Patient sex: F
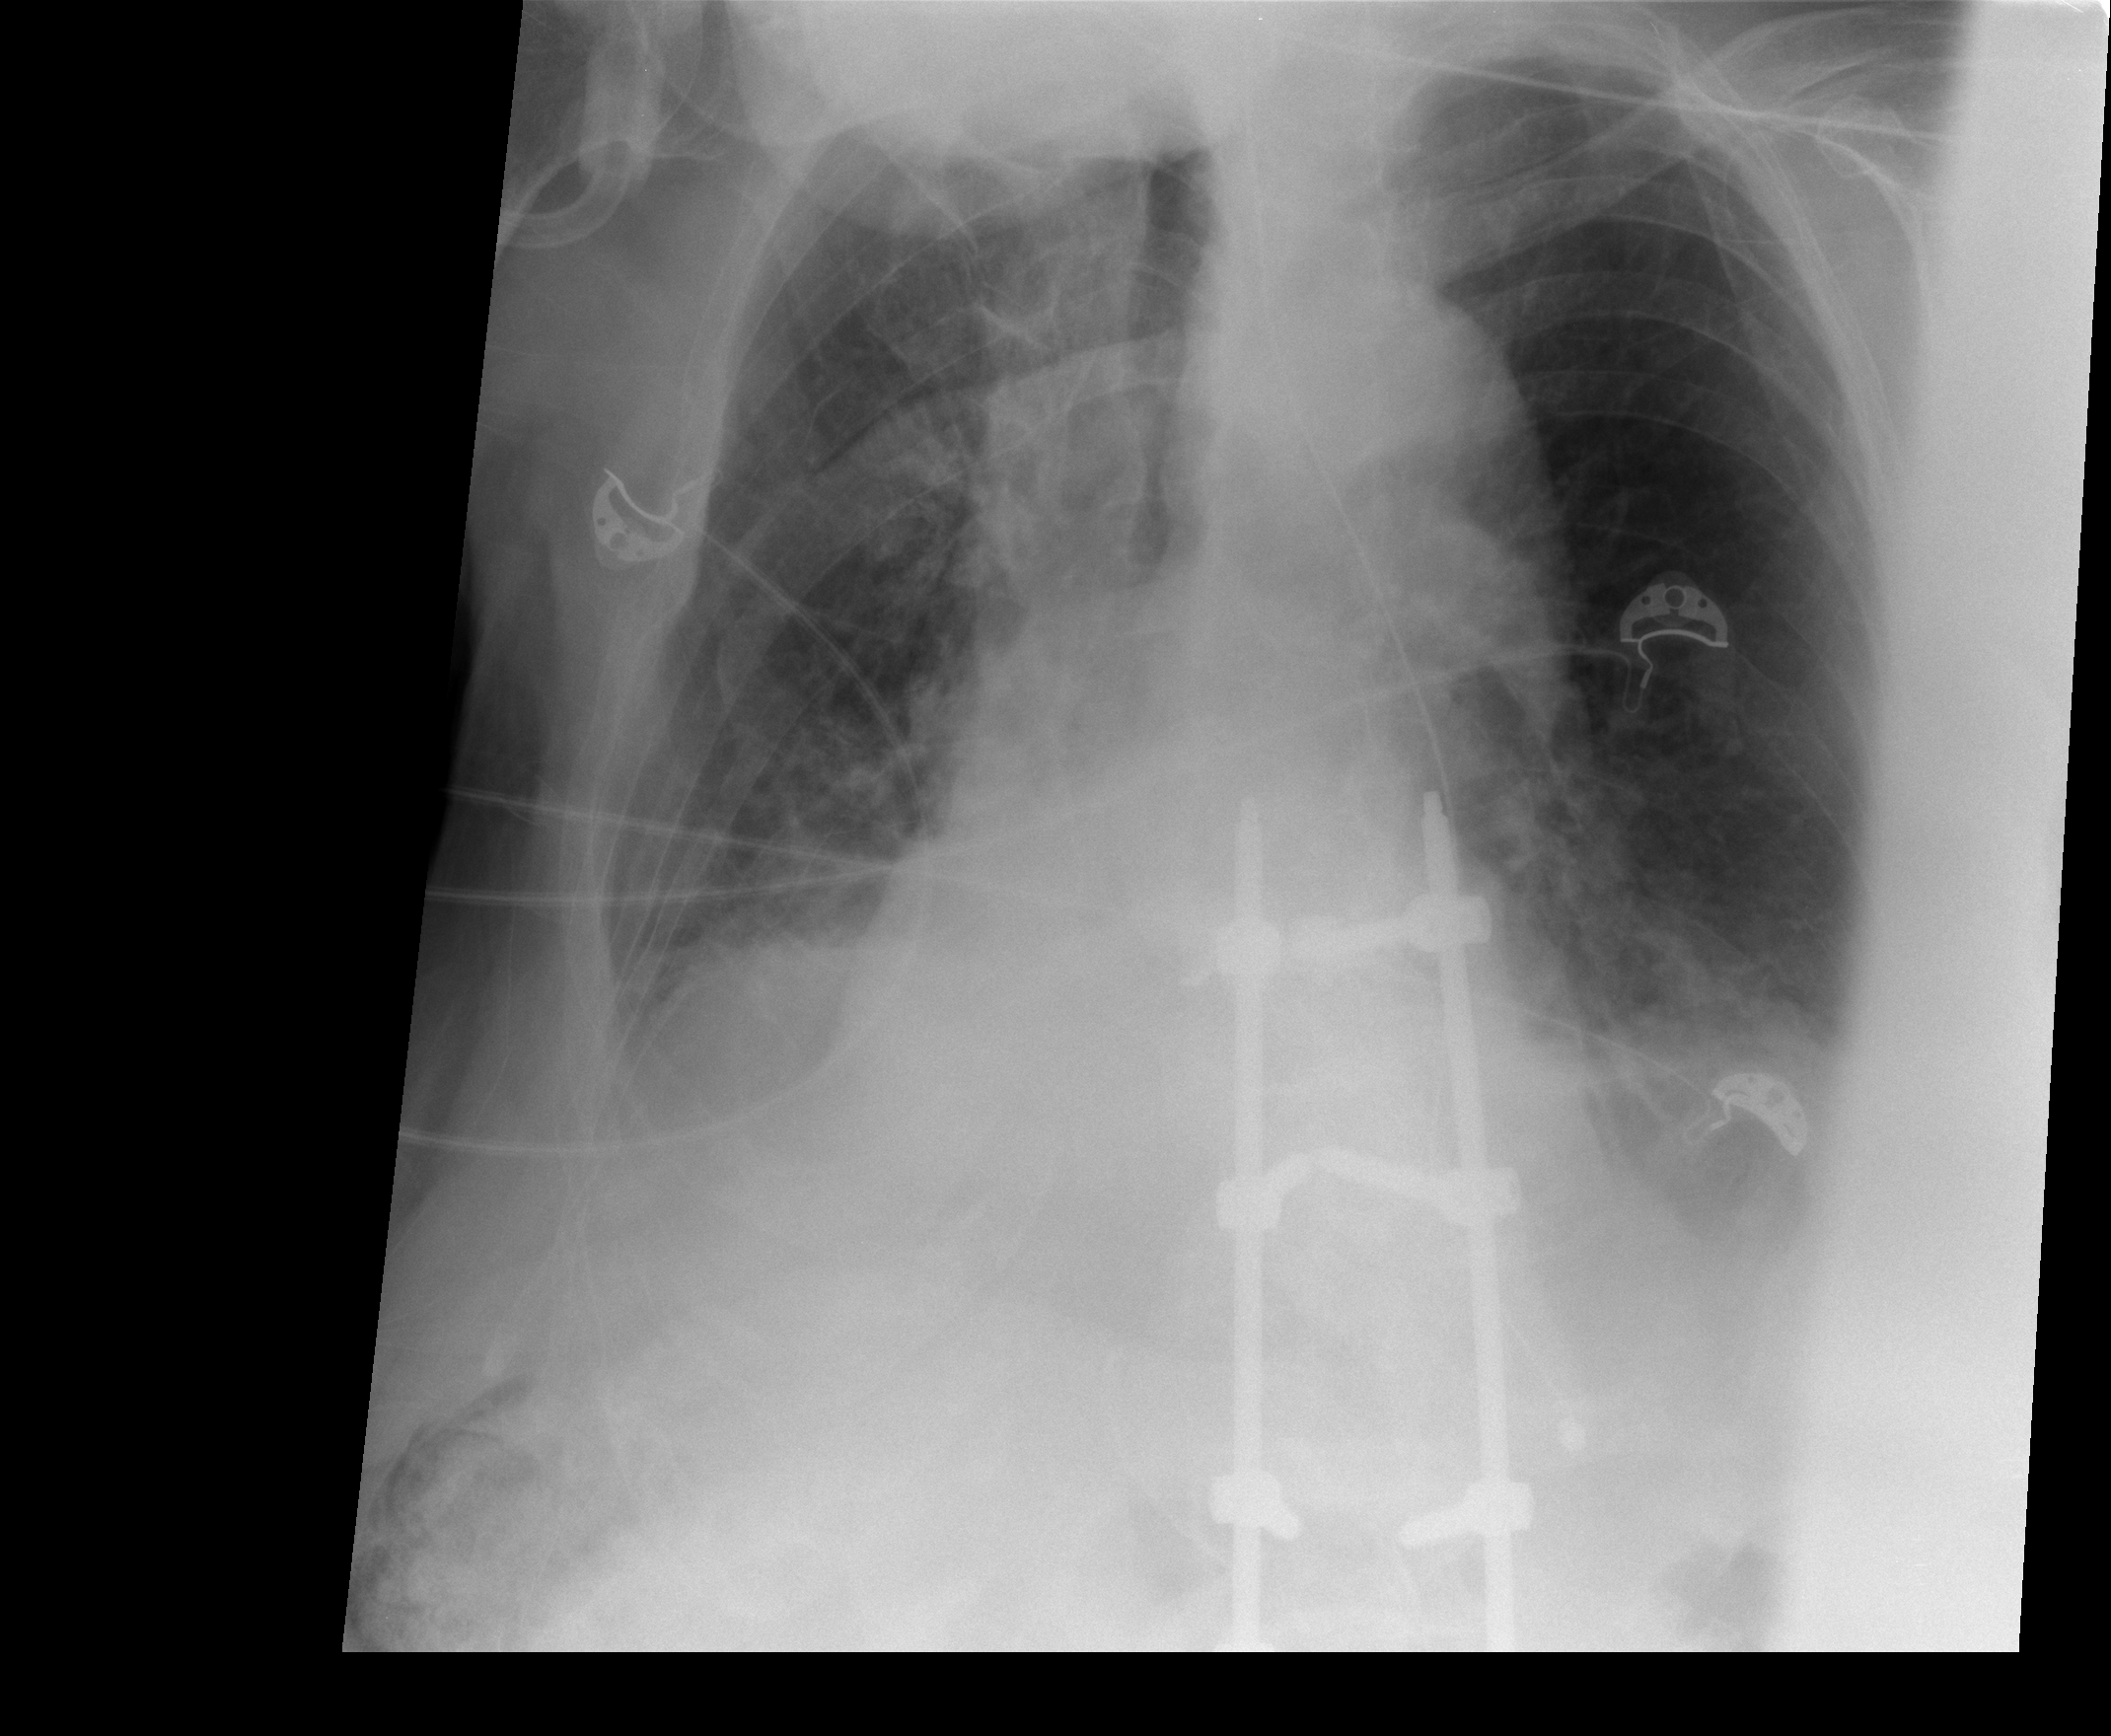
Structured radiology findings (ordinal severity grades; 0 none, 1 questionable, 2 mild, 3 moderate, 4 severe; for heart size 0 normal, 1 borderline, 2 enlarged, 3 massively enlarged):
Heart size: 0
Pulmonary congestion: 0
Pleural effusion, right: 0
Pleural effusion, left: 0
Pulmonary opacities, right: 1
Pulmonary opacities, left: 0
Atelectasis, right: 0
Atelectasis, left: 0